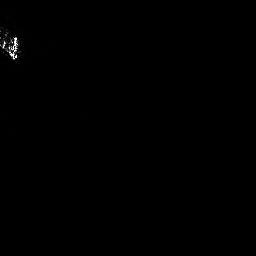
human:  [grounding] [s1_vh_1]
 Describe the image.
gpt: In the satellite image, there is  <ref>1 medium ship </ref> <box>[[0, 10, 6, 23, 0]]</box> located at top left.